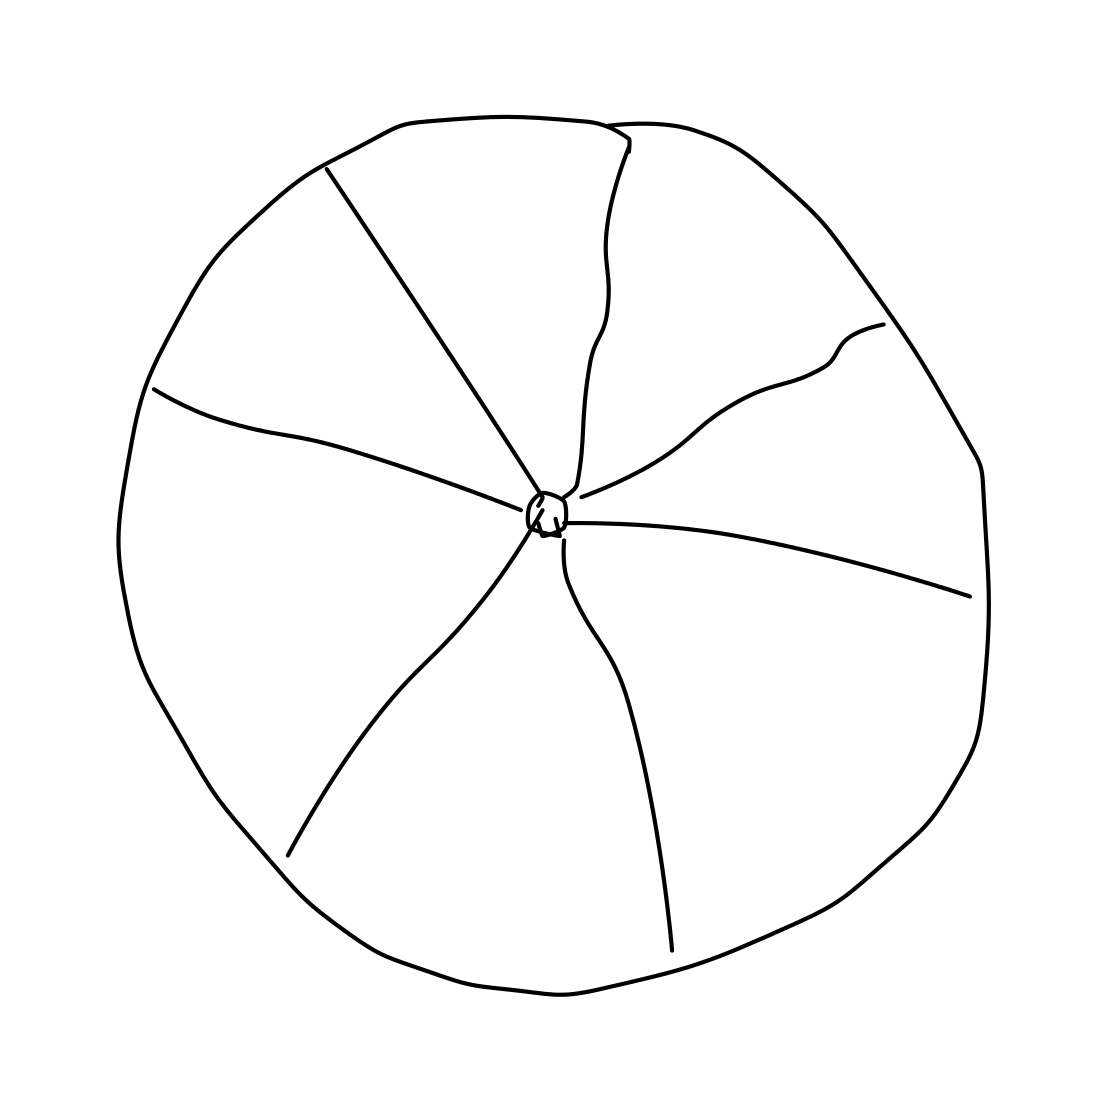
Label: wheel